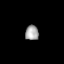
Tissue: lung
Cell type: Endothelial cells
Senescence score: 0.5895
Nuclear area (px): 197
Mean DAPI intensity: 163.766